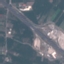
Land use / land cover class: Highway